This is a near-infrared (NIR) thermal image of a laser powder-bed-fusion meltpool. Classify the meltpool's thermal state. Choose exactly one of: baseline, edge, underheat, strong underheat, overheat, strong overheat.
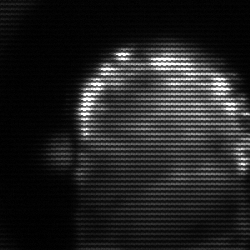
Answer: baseline